Question: I'm trying to build a newsletter which I've designed to be sent by email. I've now the problem that the text has no space to the images around it and I would like to change the 'background-color' of the text field to grey just like:

If I'm giving it a new 'td' is the whole code not working anymore could you help me please.
Here is the complete code <URL>
'''
<table width="600*" border="0" cellspacing="0" cellpadding="0" align="center">
<tr><br>
<td width="201" valign="top" >
<img src="images/angebot1.jpg" style="display: block;" border="0" width="201" height="394"/><br />
<br />
</td>
<td width="291" valign="top">
<img src="images/angebotbild1.jpg" style="display: block;" border="0" width="335" height="150"/>
<div style="margin-top: 3px;"></div>
<font color="#778da7" face="Trebuchet, Arial, Verdana, Helvetica, sans-serif" size="2" style="font-size: 12px"> the text </font><br><br>
<a href="#" alt="Book now" target="_blank" style="color:#cc1f2f; font-weight:bold; text-decoration:none;float:left"><img src="images/button.jpg" width="335" height="60" style="display:block;" border="0" /></a>
</td>
</tr>
</table>
'''
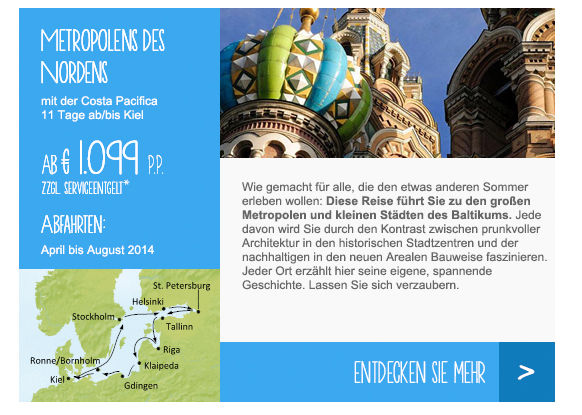
Answer: Lets have a little look at this.
Even for a table layout its pretty bad but we will just work with what we have.
## Padding Text:
To pad the text out we will need to wrap it in a 'div'. This is due to images and so on being in the same '<td>'.
So wrap the text in:
'''
<div style="padding: 10px;"></div>
'''
## Changing the background:
Again as there are images in the same '<td>' that could cause problems but if the images are visible then the background will sit behind them. So it should be as simple as setting the '<td>' background like so:
'''
<td style="background: #eee;" width="291" valign="top">
'''
I have added a demo for you to look at. With the images it should sit correctly if not you will have to make sure the height and widths are correct to stop the background colour from showing under the images.
<URL>
## Getting rid of extra space:
The extra space is cause by the left '<td>' containing '<br /><br />' take this away and it will be fine. As this is a table '<td>' in the same '<tr>' will have the same height, changing one will affect the other.
'''
<td width="201"valign="top">
<img src="images/angebot1.jpg" style="display: block;" border="0" width="201" height="394" />
<br />
<br />
</td>
'''
'''
<td width="201"valign="top">
<img src="images/angebot1.jpg" style="display: block;" border="0" width="201" height="394" />
</td>
'''
<URL>